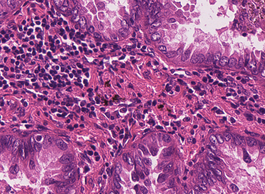
Tumor epithelial tissue: yes
Tumor-associated stroma tissue: yes
Normal tissue: no